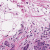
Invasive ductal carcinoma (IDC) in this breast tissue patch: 0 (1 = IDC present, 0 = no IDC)